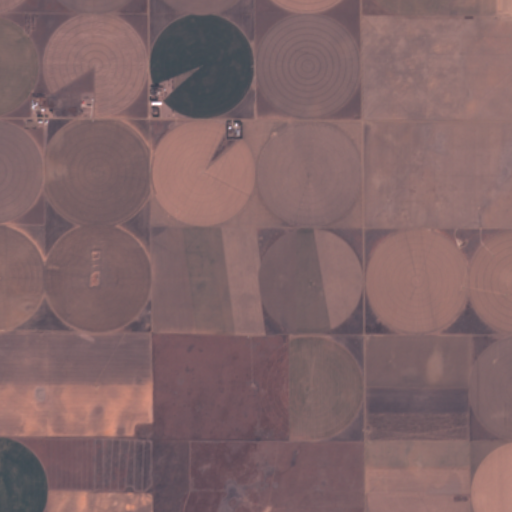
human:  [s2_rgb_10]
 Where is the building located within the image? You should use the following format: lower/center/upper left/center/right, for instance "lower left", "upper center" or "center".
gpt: The building is located in the upper left of the image.
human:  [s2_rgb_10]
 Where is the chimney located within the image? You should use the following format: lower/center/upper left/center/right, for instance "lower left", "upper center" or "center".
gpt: The chimney is located in the upper left of the image.
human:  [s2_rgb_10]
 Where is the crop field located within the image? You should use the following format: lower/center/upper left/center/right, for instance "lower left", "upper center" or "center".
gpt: There is no crop field in the image.